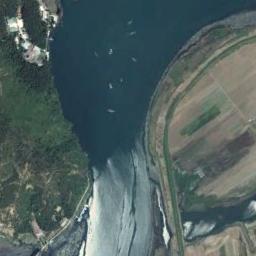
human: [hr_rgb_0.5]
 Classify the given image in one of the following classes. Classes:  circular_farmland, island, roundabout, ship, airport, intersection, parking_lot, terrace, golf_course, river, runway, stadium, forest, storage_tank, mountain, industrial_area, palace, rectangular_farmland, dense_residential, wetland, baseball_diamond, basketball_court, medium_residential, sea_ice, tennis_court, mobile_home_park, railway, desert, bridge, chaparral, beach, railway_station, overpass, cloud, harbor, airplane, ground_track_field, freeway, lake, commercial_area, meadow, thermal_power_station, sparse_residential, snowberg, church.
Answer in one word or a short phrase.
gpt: river